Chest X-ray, PA view. Patient: 31 years old, sex M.
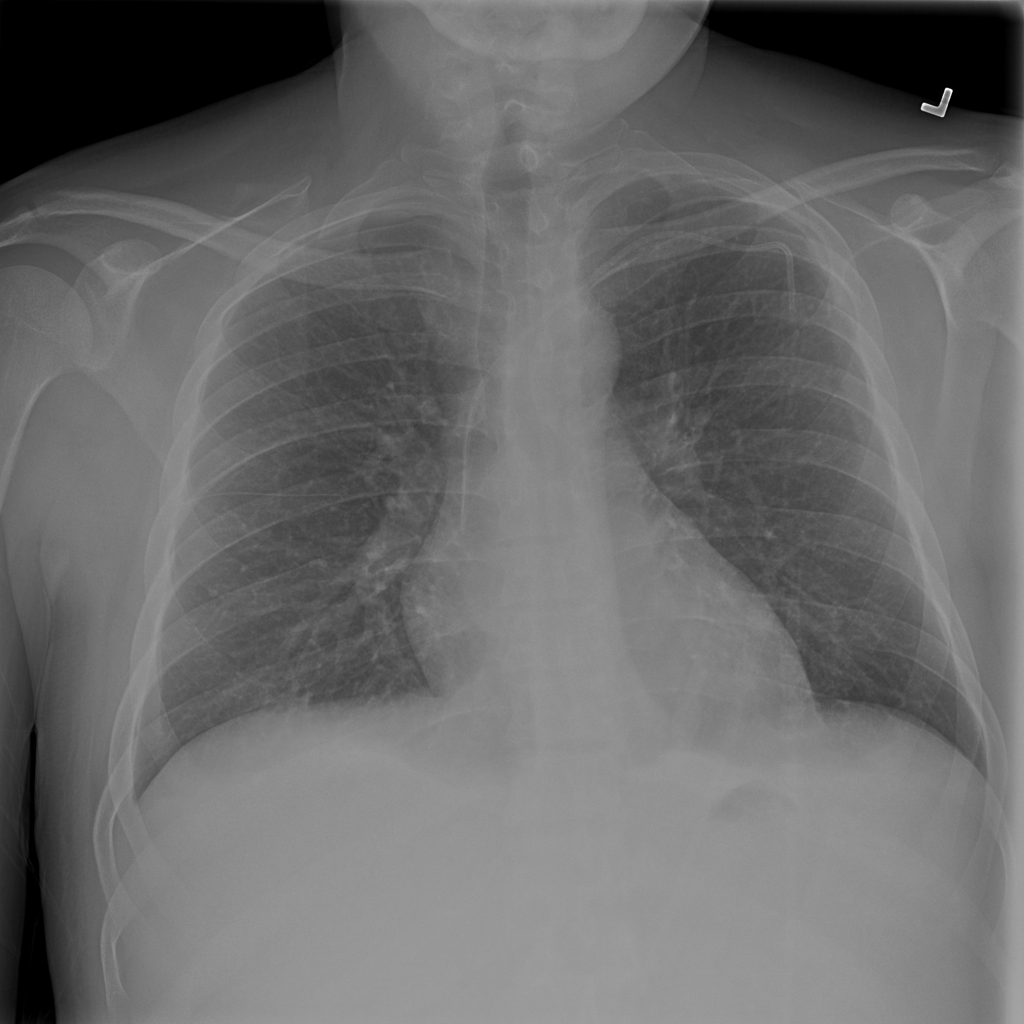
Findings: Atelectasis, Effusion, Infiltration